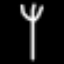
Label: fork